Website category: camera
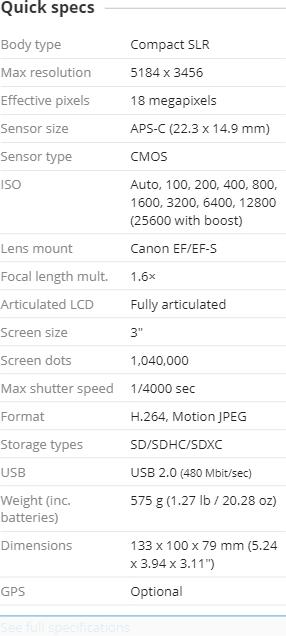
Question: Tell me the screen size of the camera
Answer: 3

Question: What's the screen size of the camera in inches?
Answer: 3

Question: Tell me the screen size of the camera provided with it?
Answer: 3

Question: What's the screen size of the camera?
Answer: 3

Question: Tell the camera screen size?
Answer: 3

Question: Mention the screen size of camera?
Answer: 3

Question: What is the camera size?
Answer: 3

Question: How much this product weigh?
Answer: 575 g (1.27 lb / 20.28 oz )

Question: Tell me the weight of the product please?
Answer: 575 g (1.27 lb / 20.28 oz )

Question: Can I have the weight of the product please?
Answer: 575 g (1.27 lb / 20.28 oz )

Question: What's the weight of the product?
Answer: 575 g (1.27 lb / 20.28 oz )

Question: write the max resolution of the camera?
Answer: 5184 x 3456

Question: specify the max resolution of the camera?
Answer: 5184 x 3456

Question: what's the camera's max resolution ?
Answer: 5184 x 3456

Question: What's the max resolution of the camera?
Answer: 5184 x 3456

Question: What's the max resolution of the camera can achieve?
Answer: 5184 x 3456

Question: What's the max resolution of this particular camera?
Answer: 5184 x 3456

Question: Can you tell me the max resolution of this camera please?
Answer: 5184 x 3456

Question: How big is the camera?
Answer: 133 x 100 x 79 mm (5.24 x 3.94 x 3.11 )

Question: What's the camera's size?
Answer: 133 x 100 x 79 mm (5.24 x 3.94 x 3.11 )

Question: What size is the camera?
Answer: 133 x 100 x 79 mm (5.24 x 3.94 x 3.11 )

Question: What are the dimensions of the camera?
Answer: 133 x 100 x 79 mm (5.24 x 3.94 x 3.11 )

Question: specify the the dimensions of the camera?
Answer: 133 x 100 x 79 mm (5.24 x 3.94 x 3.11 )

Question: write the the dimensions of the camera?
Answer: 133 x 100 x 79 mm (5.24 x 3.94 x 3.11 )

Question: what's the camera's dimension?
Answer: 133 x 100 x 79 mm (5.24 x 3.94 x 3.11 )